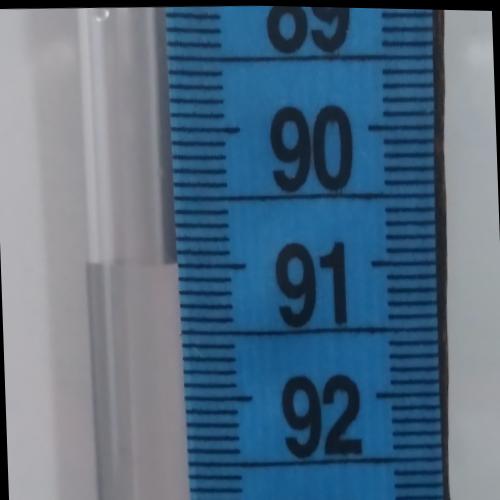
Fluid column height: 91.0 cm